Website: macys
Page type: billing-address
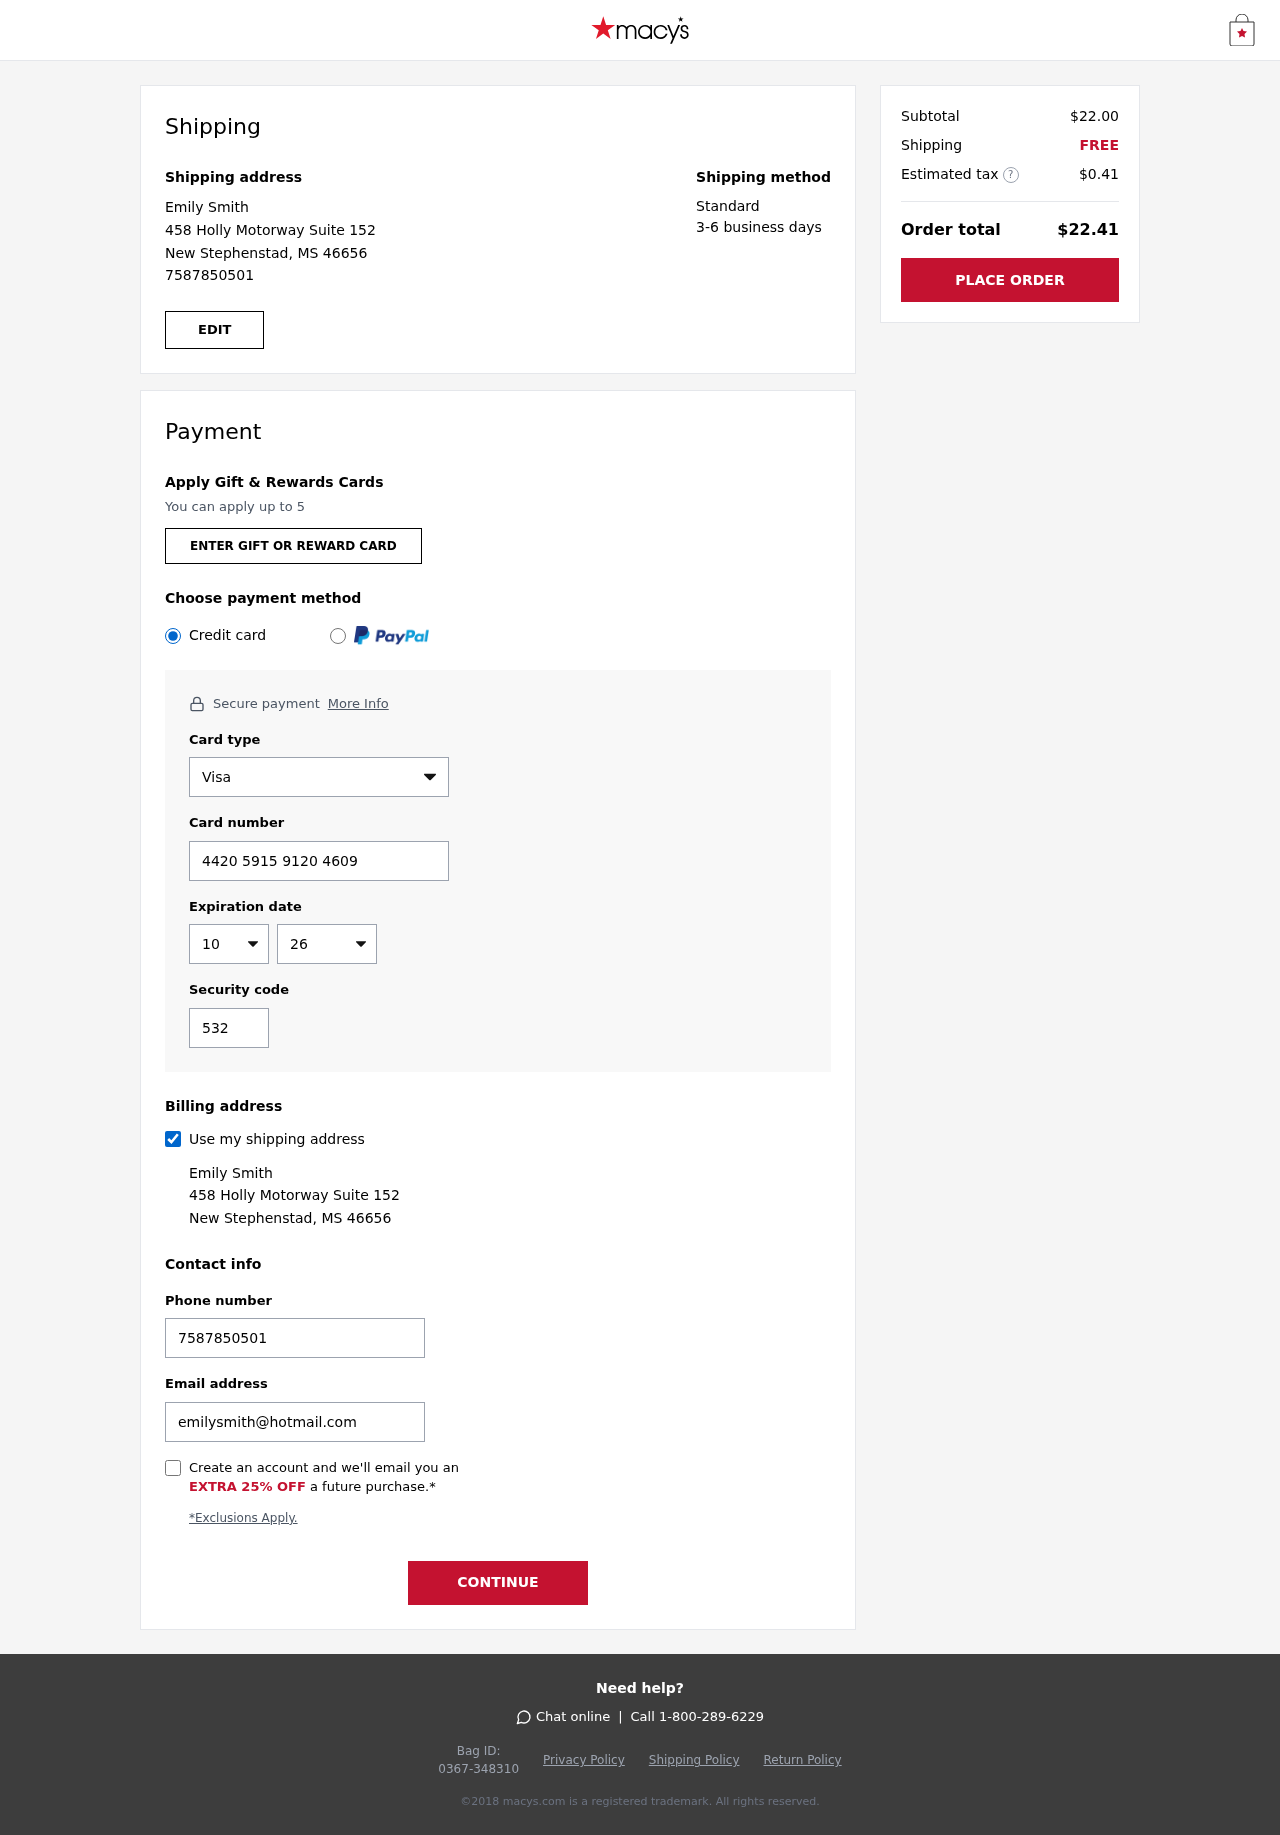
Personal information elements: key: PII_CARD_CVV
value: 532
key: PII_CARD_EXPIRY_MONTH
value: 10
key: PII_CARD_EXPIRY_YEAR
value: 26
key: PII_CARD_NUMBER
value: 4420 5915 9120 4609
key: PII_CARD_TYPE
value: Visa
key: PII_EMAIL
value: emilysmith@hotmail.com
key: PII_FULLNAME
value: Emily Smith
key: PII_PHONE
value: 7587850501
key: PII_STREET
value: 458 Holly Motorway Suite 152
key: PII_CITY_STATE_ZIP
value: New Stephenstad, MS 46656
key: PII_FIRSTNAME
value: Emily
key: PII_LASTNAME
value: Smith
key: PII_FULLNAME2
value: Emily Smith
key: PII_FULLNAME3
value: Emily Smith
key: PII_FIRSTNAME2
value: Emily
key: PII_FIRSTNAME3
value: Emily
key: PII_LASTNAME2
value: Smith
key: PII_LASTNAME3
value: Smith
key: PII_FIRSTNAME_DERIVED
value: Emily
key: PII_LASTNAME_DERIVED
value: Smith
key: PII_FULLNAME_DERIVED
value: Emily Smith
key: PII_NAME_FULL_DERIVED
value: Emily Smith
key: PII_STREET2
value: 458 Holly Motorway Suite 152
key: PII_PHONE2
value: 7587850501
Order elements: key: ORDER_SUBTOTAL
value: $22.00
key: ORDER_SHIPPING_COST
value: FREE
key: ORDER_TAX
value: $0.41
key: ORDER_TOTAL
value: $22.41